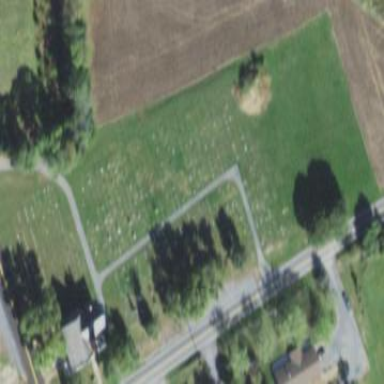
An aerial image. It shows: Grave yard.